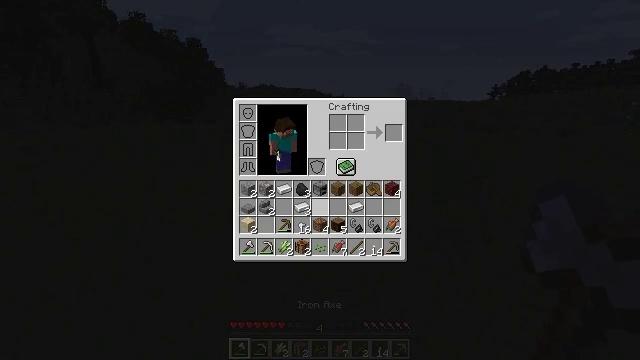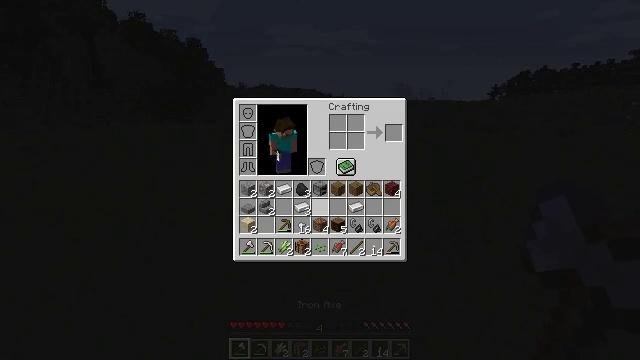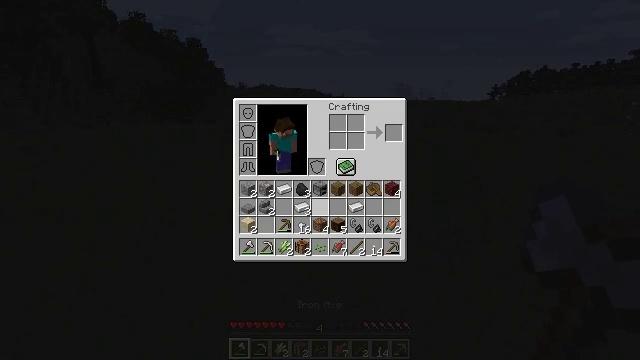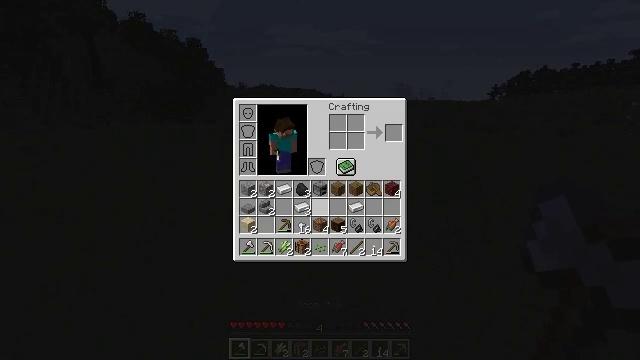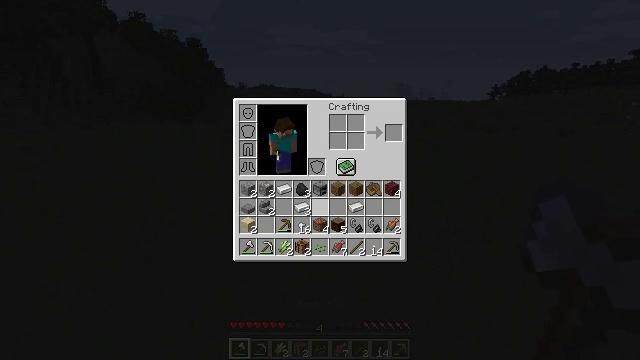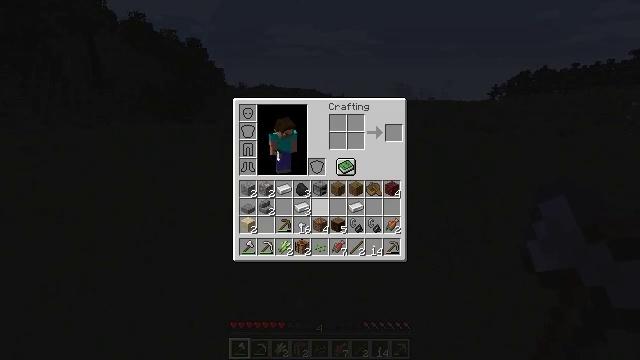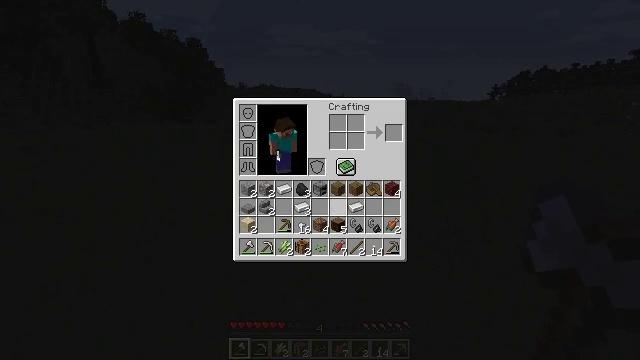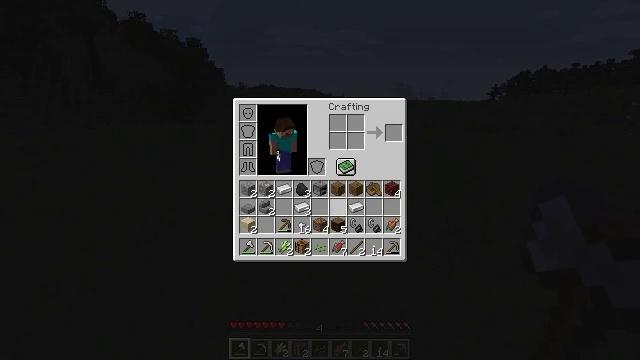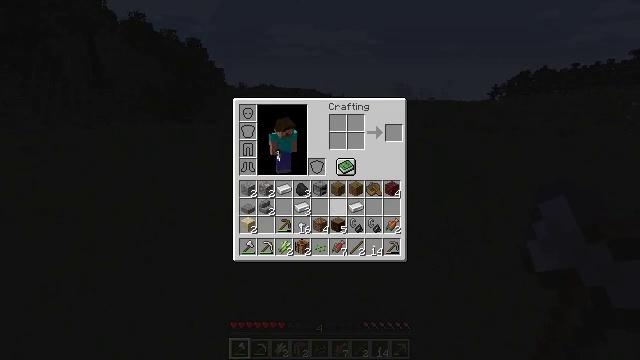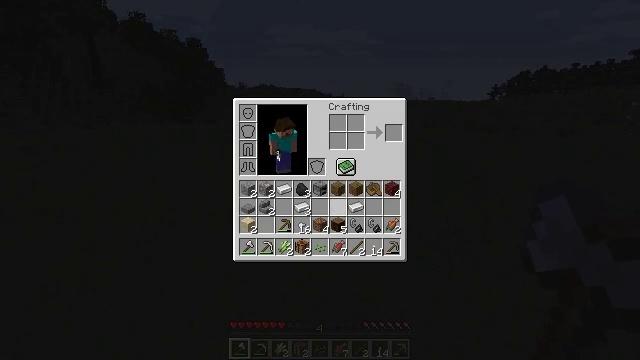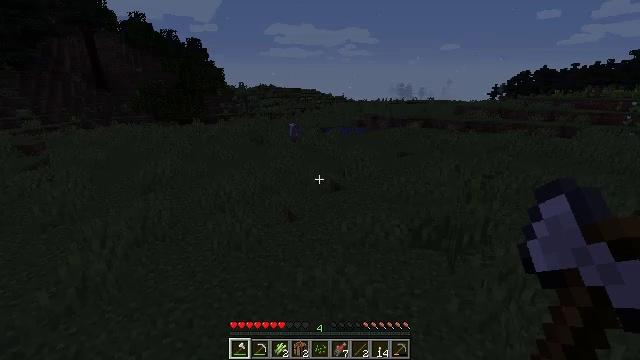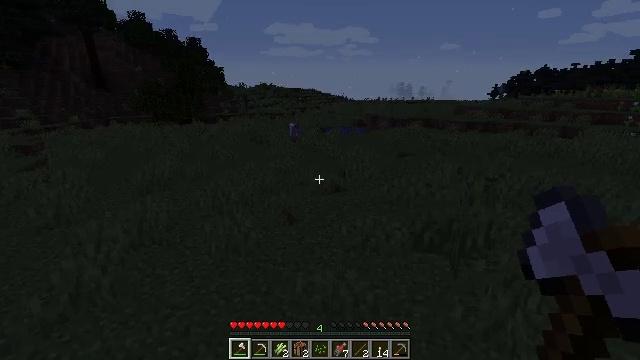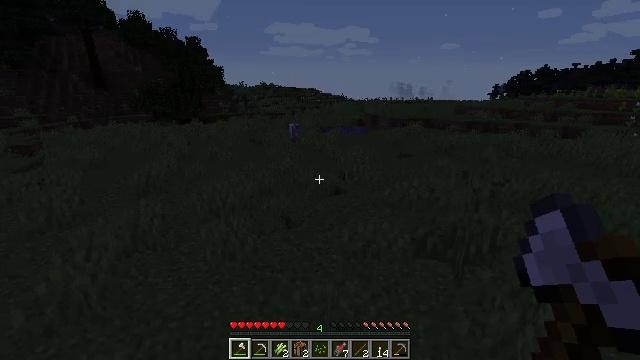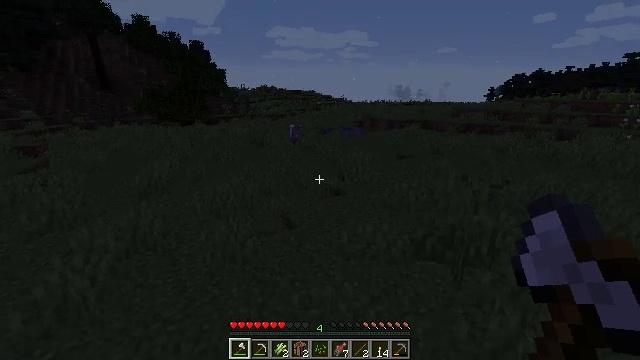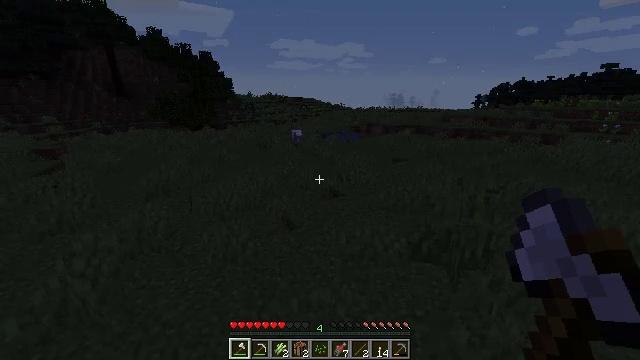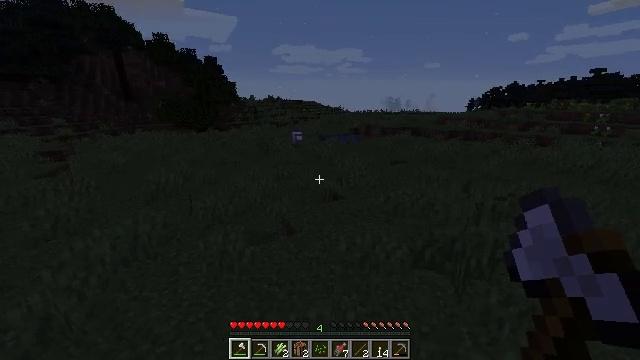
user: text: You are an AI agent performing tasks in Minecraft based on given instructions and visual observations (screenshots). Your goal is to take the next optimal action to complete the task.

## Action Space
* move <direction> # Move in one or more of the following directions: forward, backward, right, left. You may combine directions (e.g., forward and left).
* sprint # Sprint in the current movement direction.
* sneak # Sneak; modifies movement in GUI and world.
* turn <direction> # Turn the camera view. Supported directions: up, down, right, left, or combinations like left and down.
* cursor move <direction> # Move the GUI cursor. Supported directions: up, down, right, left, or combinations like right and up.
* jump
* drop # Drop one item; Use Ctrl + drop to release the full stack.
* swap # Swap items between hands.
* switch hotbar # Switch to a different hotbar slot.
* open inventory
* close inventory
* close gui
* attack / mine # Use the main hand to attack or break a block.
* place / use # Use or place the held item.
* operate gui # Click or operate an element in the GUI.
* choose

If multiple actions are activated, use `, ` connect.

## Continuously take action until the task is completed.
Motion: motion action
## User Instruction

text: Combat the sheep.
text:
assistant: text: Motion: no_op
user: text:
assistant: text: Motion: no_op
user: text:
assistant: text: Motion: no_op
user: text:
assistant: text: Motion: no_op
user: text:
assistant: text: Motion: no_op
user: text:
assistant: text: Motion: no_op
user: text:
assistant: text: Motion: no_op
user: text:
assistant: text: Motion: no_op
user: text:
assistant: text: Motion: no_op
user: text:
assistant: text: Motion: close inventory
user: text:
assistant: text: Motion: move forward, close inventory
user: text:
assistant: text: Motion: move forward, sprint, close inventory
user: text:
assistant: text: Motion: move forward, sprint
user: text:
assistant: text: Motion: move forward, sprint
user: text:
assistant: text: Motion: move forward, sprint
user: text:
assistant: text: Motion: move forward, sprint
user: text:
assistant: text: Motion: move forward, sprint
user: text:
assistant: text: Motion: move forward, sprint, turn up
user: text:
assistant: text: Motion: move forward, sprint, turn left and up
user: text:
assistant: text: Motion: move forward, sprint, turn left and up
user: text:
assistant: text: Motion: move forward, sprint, jump
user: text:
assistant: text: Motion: move forward, sprint, jump
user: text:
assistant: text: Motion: move forward, sprint, jump
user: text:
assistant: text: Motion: move forward, sprint, jump
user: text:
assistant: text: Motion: move forward, sprint, jump
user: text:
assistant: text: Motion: move forward, sprint, jump
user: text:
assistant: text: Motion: move forward, sprint, jump
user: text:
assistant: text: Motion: move forward, sprint, jump
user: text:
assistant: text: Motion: move forward, sprint, jump
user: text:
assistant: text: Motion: move forward, sprint, jump